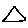
Label: triangle